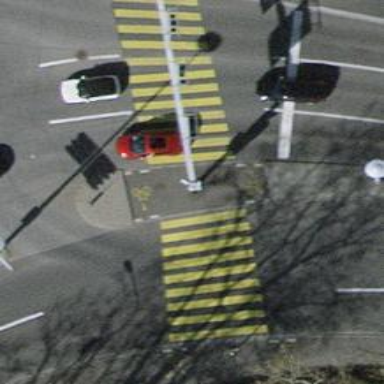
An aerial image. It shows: Footway with asphalt surface leading to traffic island.